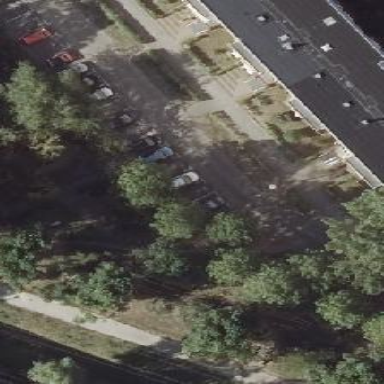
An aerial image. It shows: Parking available on the street side.